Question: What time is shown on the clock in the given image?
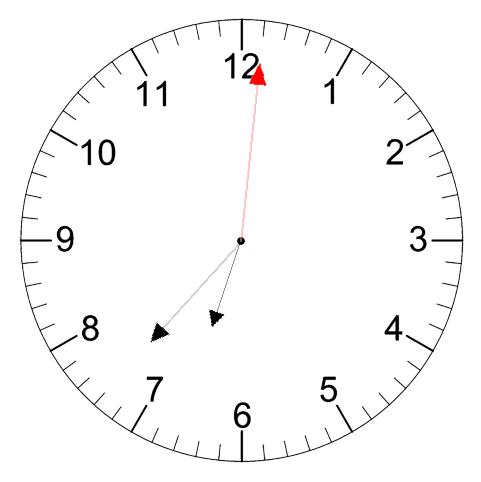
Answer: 06:37:01